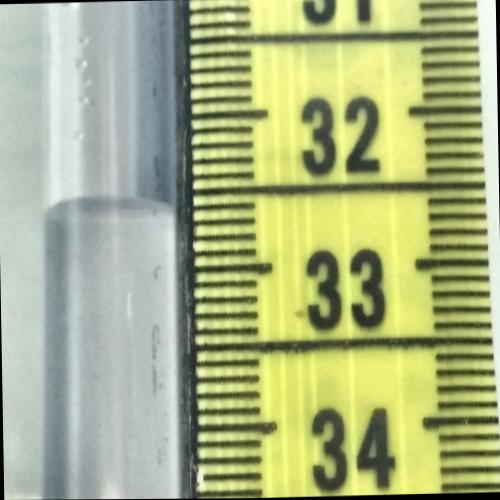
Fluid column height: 32.6 cm